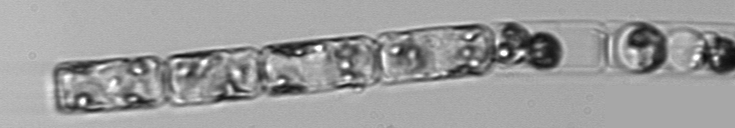
Label: Guinardia_delicatula_TAG_internal_parasite